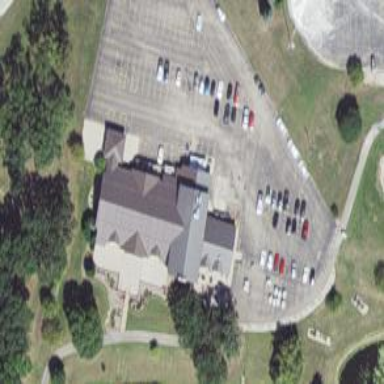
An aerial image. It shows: Clubhouse building associated with golf course.